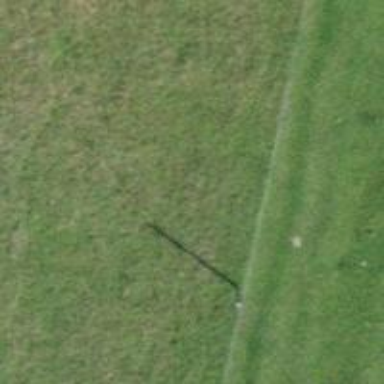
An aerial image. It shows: Power pole.